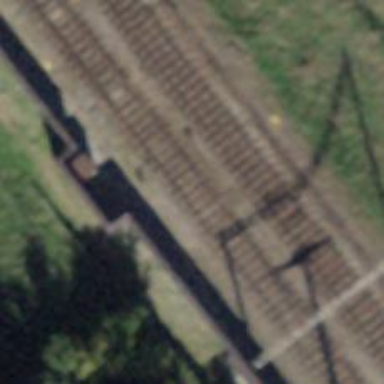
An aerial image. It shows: Railway switch.